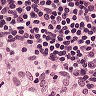
Metastatic tissue present: no